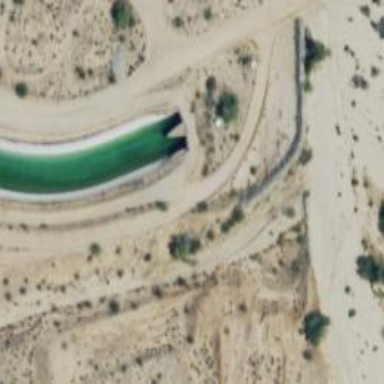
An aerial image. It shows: Canal tunnel known as culvert. It is type of water feature.